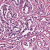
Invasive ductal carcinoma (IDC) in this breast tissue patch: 1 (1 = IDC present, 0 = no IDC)